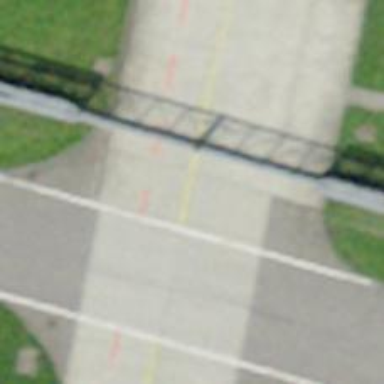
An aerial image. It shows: Gate.